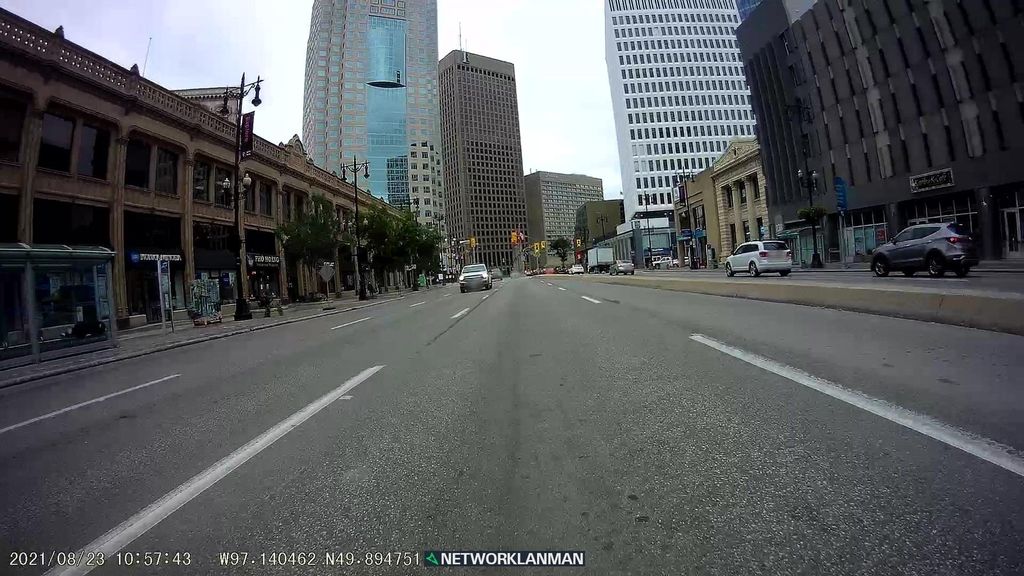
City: winnipeg